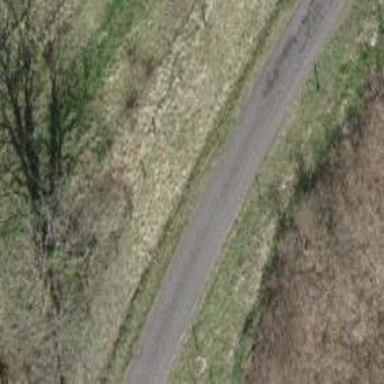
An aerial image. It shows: Abandoned railway track with grade1 tracktype. This railway has historical significance.